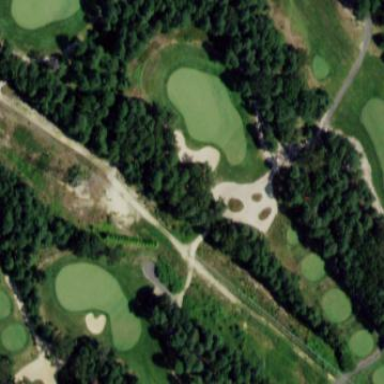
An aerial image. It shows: Golf course with heavy rough terrain.